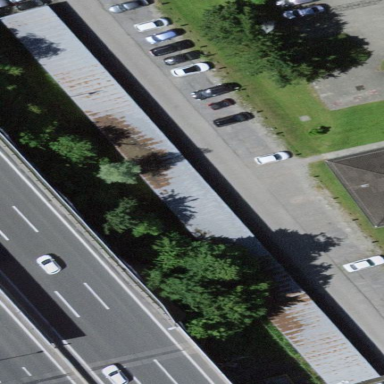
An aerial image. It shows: Group of garages.